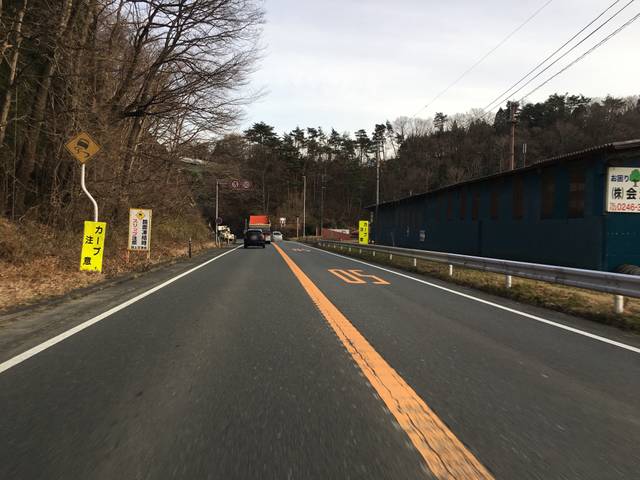
Region: Japan
Coordinates: 37.075, 140.79